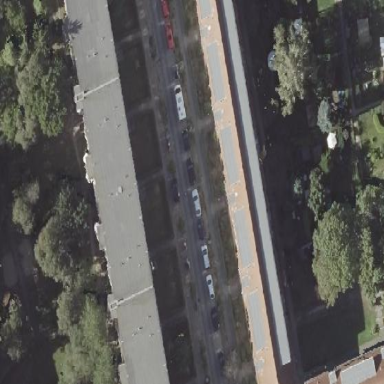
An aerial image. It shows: Hipped roof apartment building.